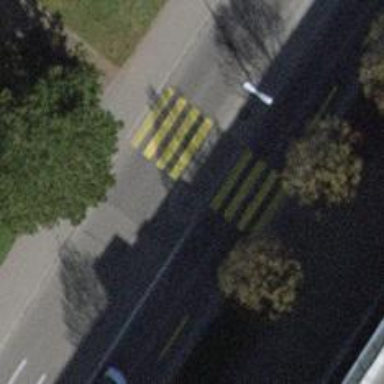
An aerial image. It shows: Uncontrolled road crossing with pedestrian island.